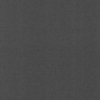
Label: dusty